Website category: restaurant
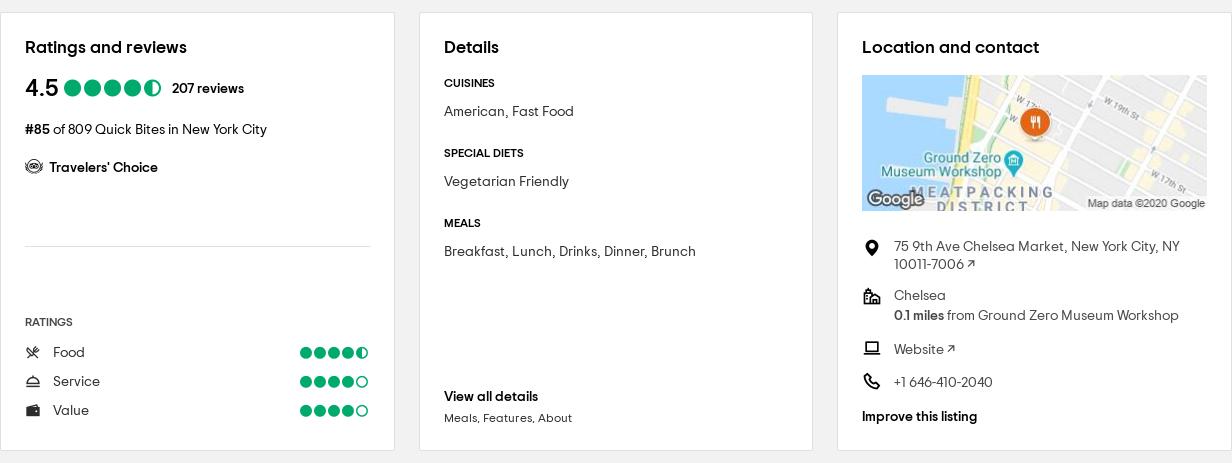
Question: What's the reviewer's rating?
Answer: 4.5

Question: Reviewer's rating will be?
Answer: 4.5

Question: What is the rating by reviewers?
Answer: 4.5

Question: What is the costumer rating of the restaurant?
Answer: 4.5

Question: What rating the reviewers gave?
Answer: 4.5

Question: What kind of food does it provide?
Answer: American, Fast Food

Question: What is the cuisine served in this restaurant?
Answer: American, Fast Food

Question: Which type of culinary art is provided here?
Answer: American, Fast Food

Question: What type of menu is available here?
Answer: American, Fast Food

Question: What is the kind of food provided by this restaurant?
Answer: American, Fast Food

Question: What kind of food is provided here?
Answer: American, Fast Food

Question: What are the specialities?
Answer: American, Fast Food

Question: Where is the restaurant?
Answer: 75 9th Ave Chelsea Market, New York City, NY 10011-7006

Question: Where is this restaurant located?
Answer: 75 9th Ave Chelsea Market, New York City, NY 10011-7006

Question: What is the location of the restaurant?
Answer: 75 9th Ave Chelsea Market, New York City, NY 10011-7006

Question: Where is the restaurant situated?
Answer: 75 9th Ave Chelsea Market, New York City, NY 10011-7006

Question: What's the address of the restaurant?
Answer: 75 9th Ave Chelsea Market, New York City, NY 10011-7006

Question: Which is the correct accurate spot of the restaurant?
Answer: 75 9th Ave Chelsea Market, New York City, NY 10011-7006

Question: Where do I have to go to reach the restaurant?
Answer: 75 9th Ave Chelsea Market, New York City, NY 10011-7006

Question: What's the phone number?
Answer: +1 646-410-2040

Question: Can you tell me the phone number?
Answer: +1 646-410-2040

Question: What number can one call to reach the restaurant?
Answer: +1 646-410-2040

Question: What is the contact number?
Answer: +1 646-410-2040

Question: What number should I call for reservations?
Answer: +1 646-410-2040

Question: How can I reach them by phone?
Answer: +1 646-410-2040